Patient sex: M
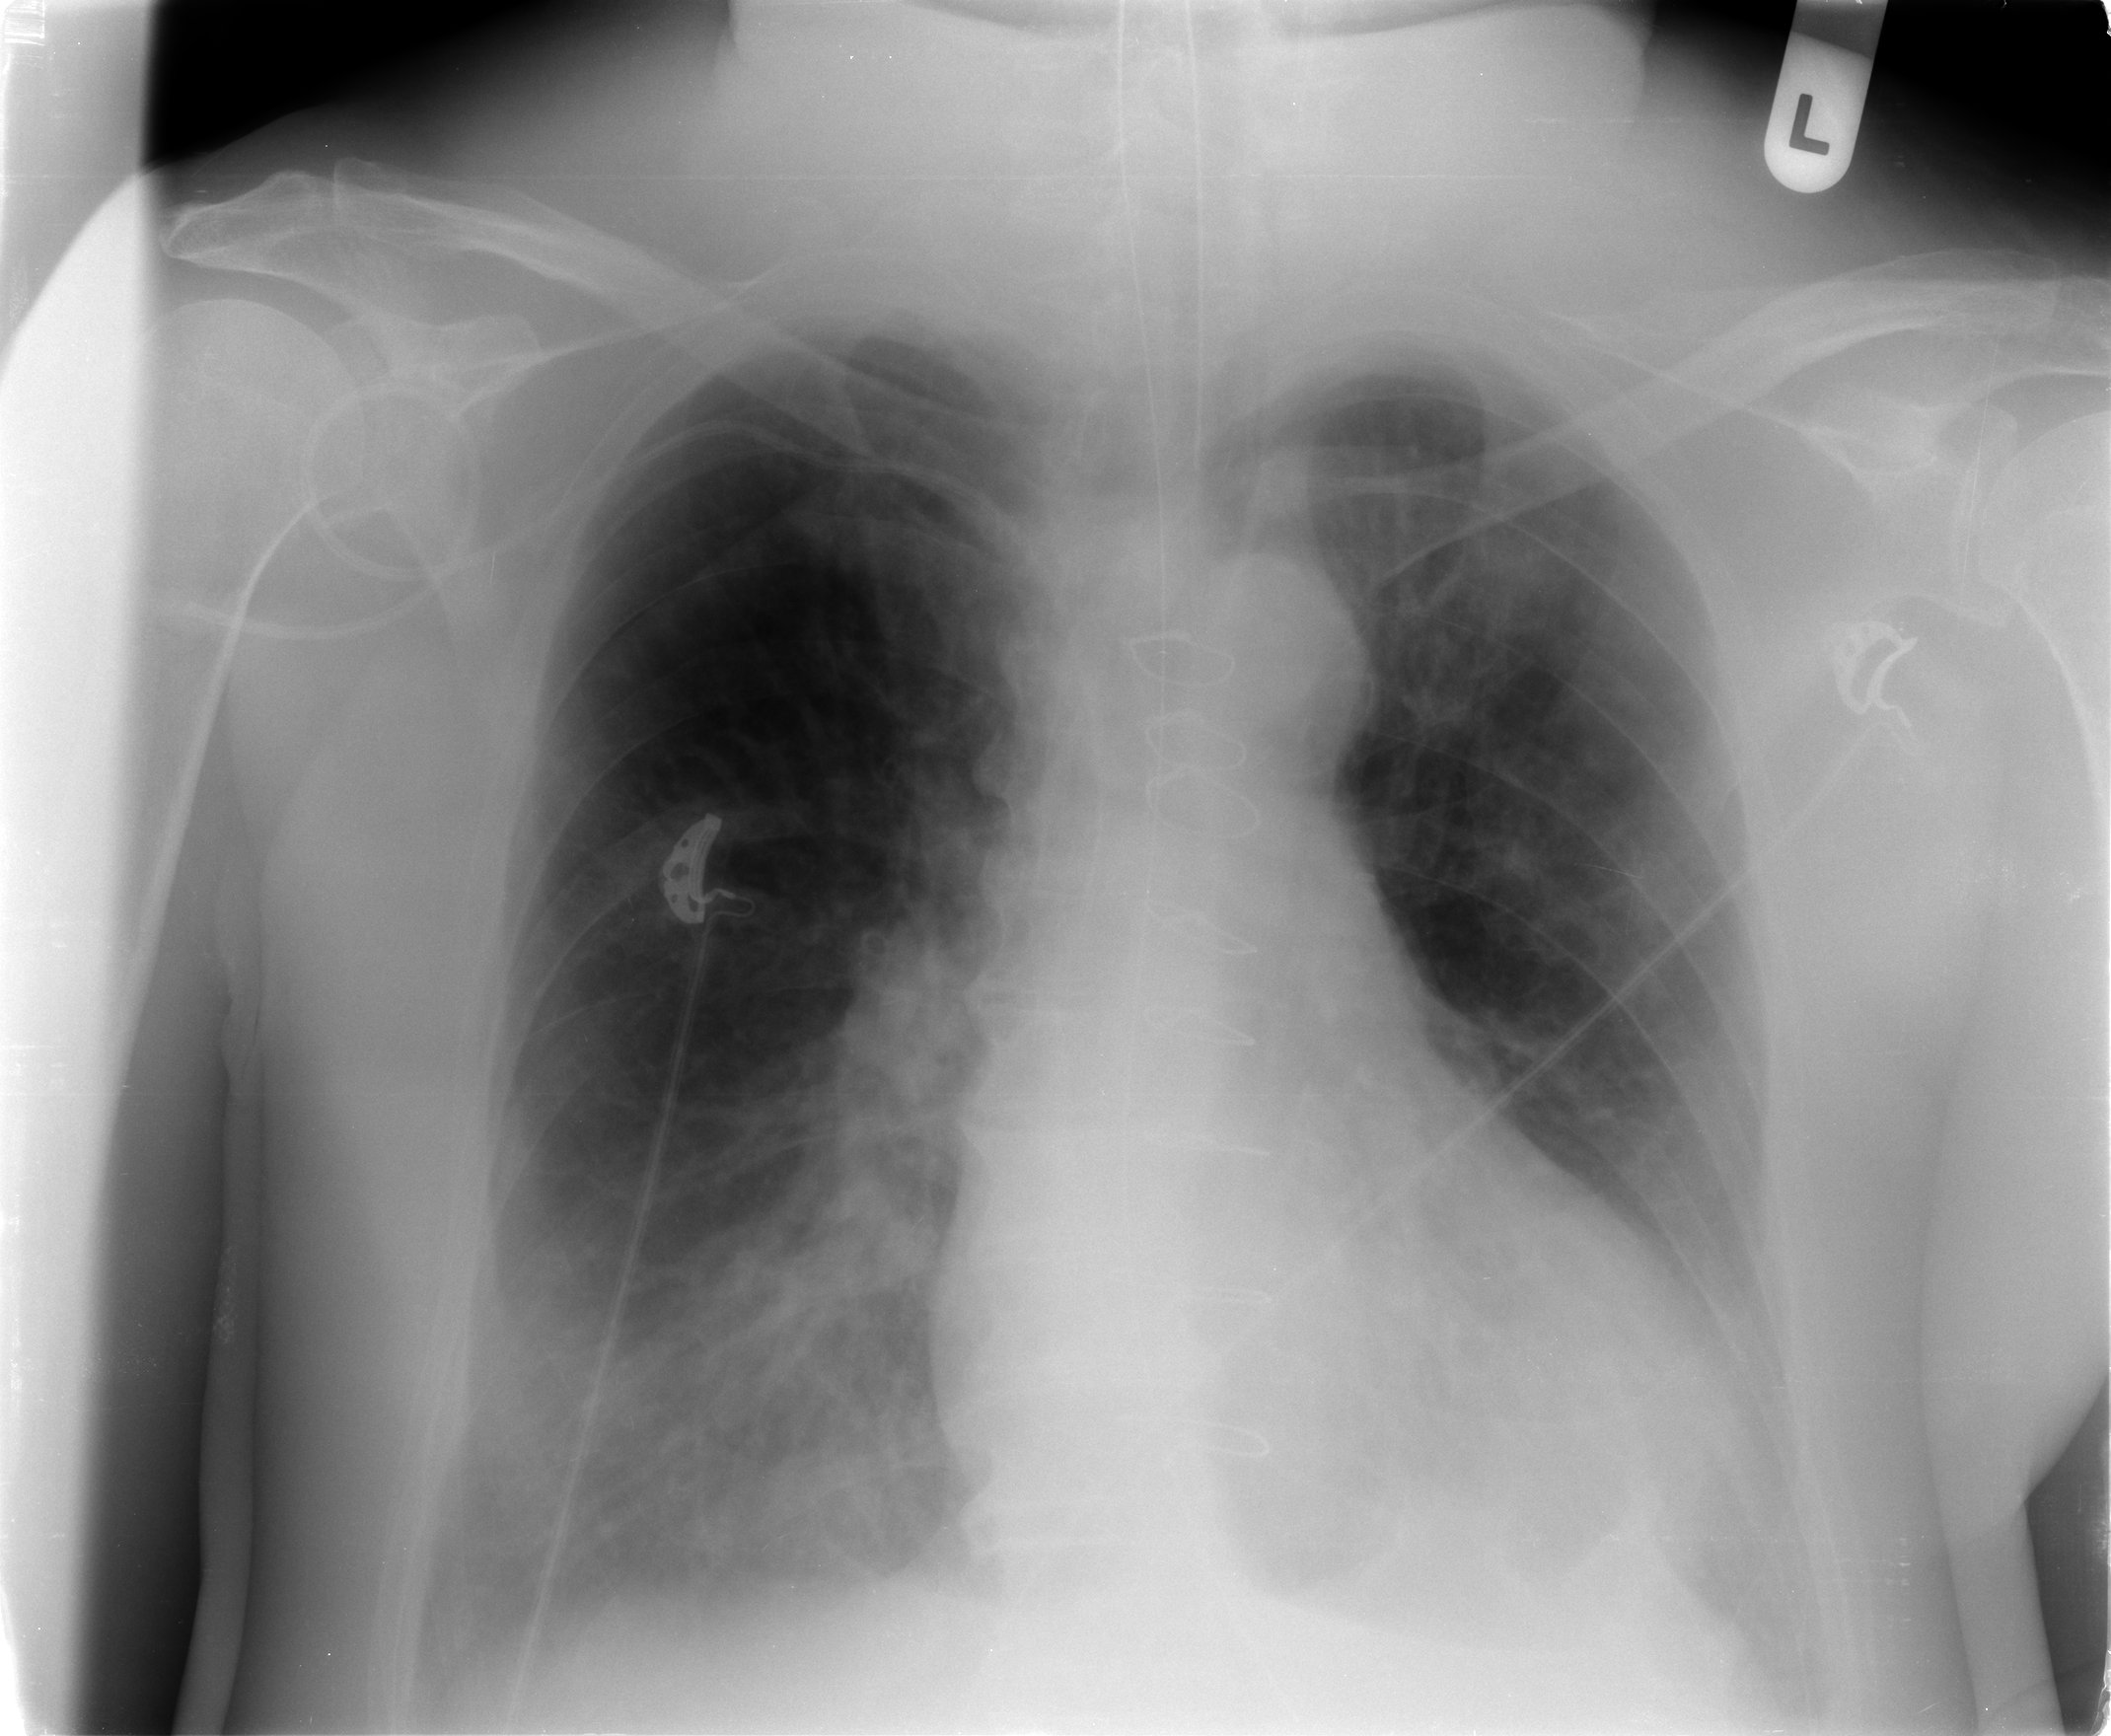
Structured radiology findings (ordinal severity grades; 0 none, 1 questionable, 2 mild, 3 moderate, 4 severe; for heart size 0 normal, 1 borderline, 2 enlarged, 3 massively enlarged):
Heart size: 2
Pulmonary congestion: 2
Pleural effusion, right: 2
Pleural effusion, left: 2
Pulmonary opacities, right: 2
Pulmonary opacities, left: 0
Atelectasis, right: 2
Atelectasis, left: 2